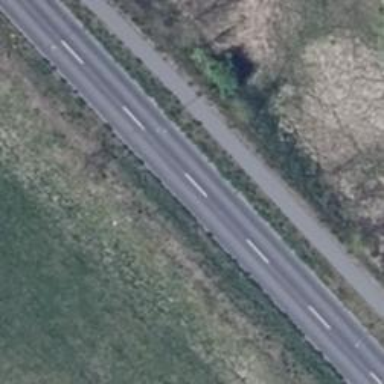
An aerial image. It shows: Tertiary road with asphalt surface.